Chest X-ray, AP view. Patient: 62 years old, sex M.
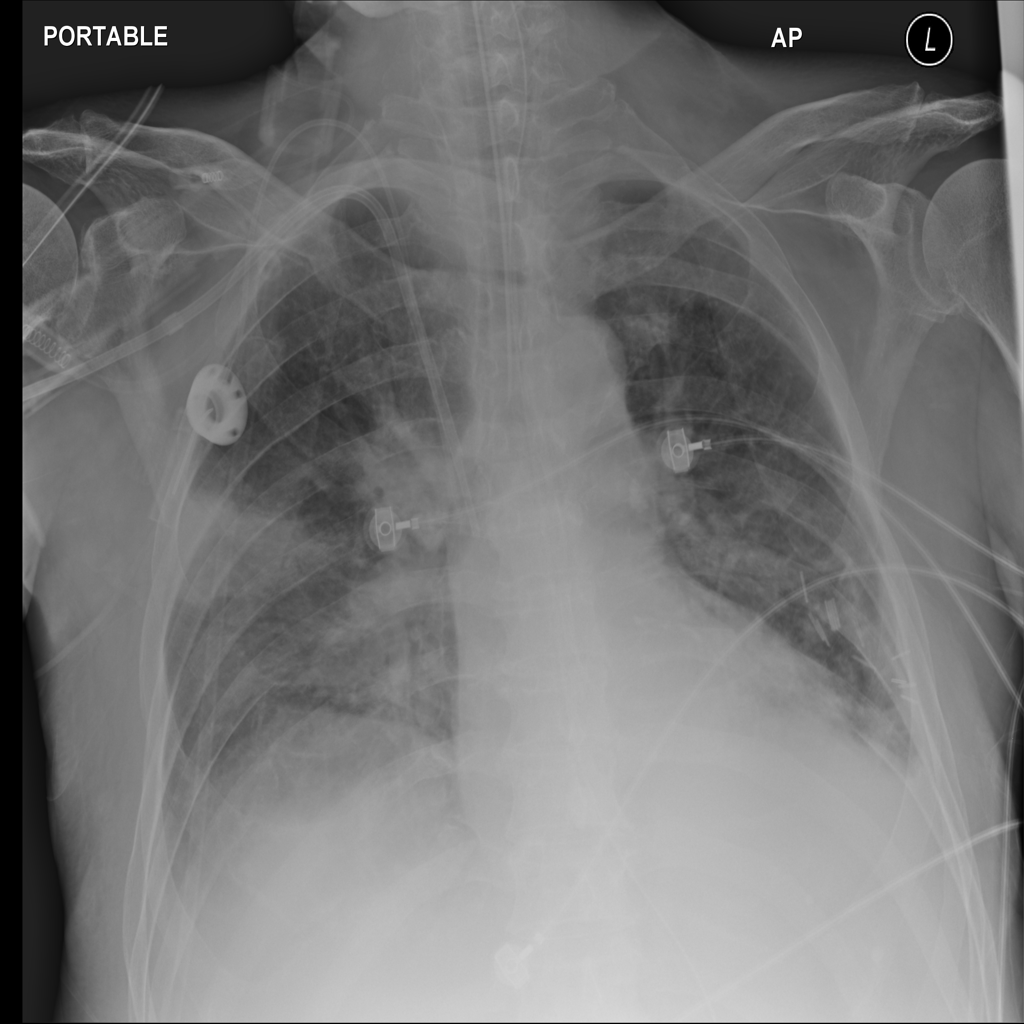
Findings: Infiltration